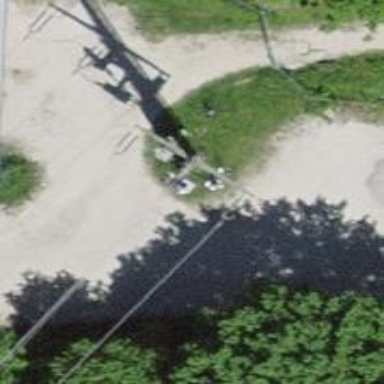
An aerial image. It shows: Power pole.